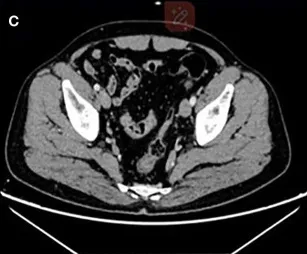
After five cycles of disitamab vedotin maintenance therapy on 27 July 2023.
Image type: radiology (ct)